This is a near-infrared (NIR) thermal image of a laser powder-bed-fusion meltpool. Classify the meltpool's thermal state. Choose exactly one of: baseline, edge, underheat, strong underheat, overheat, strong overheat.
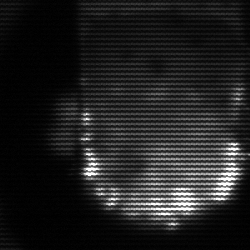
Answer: baseline